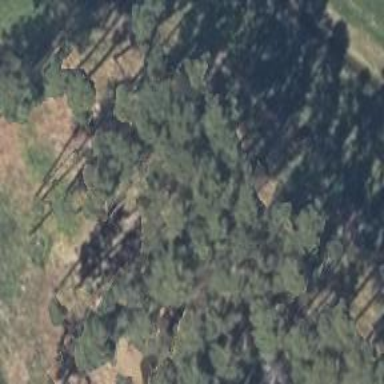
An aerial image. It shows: Forest area.